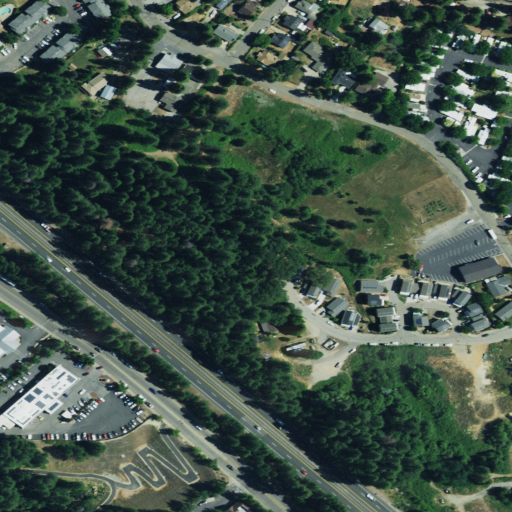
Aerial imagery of mountain in California named Granite Hill containing low intensity development, medium intensity development, evergreen forest, open development, high intensity development, shrub, grassland, and deciduous forest